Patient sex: F
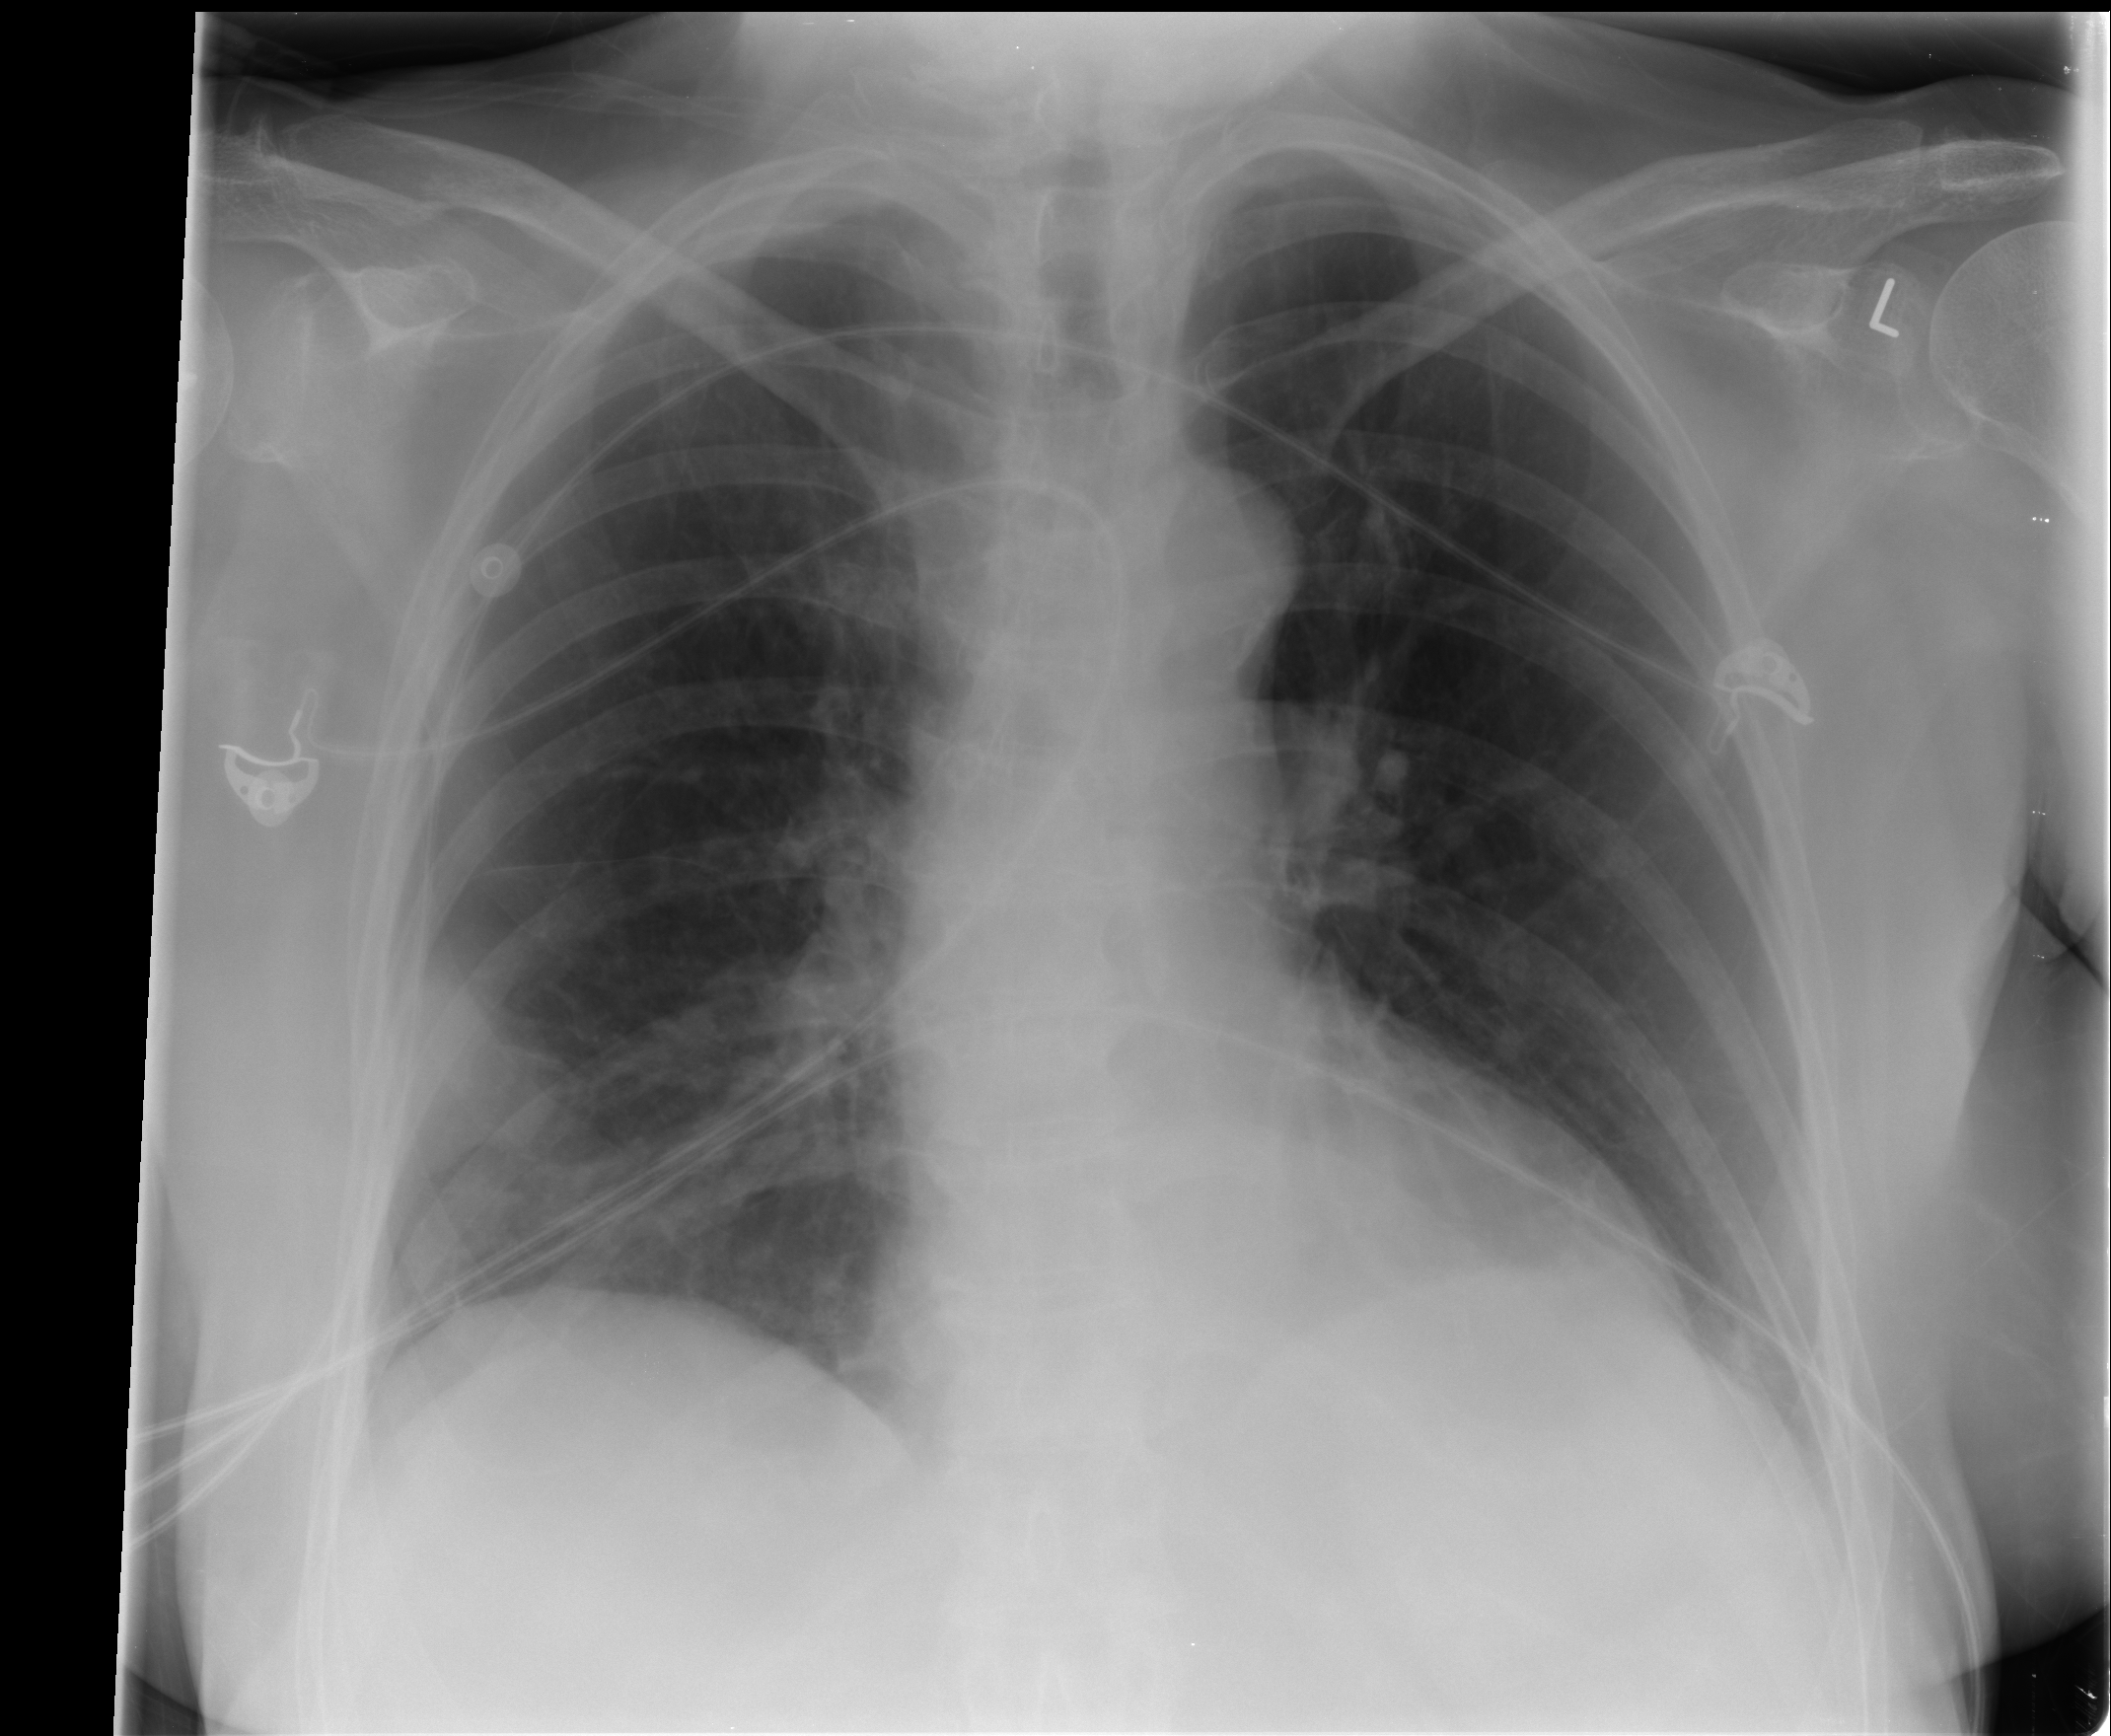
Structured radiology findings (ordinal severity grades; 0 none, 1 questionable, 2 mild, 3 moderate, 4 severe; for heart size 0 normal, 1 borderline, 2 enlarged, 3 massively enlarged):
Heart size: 0
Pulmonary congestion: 0
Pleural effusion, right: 0
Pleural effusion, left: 1
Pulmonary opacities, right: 0
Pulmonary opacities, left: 0
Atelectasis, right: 2
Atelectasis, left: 2